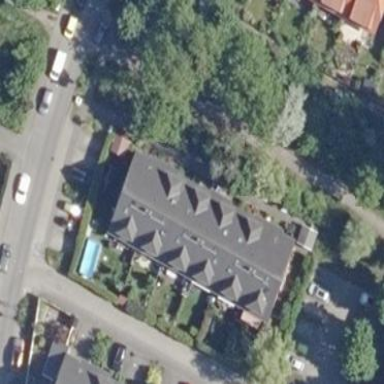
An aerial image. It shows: Terrace building.